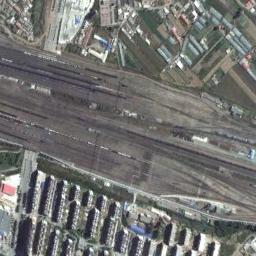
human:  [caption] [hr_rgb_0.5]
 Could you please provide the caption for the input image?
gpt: There are many buildings of different shapes and sizes around the railway .

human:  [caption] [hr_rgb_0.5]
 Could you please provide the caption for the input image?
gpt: There are two parallel railway lines here .

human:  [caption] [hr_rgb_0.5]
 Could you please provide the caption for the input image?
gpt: These railways are between a residential area and some fields .

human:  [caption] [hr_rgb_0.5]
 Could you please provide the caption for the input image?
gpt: The railway is next to the farmland and some houses .

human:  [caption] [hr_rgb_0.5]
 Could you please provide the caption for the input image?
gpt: There are many buildings beside the railway .